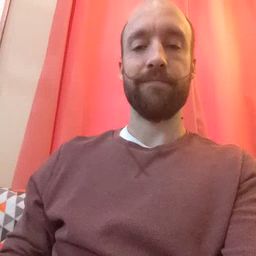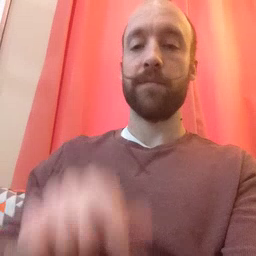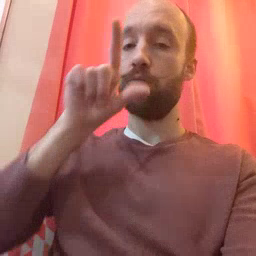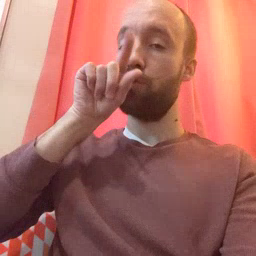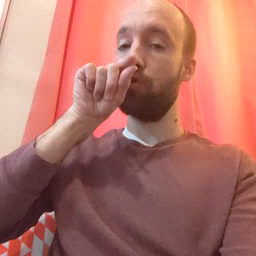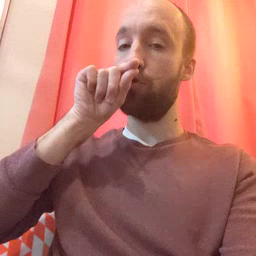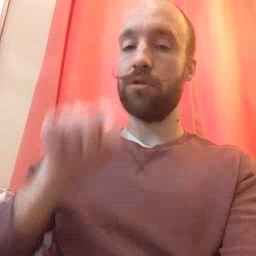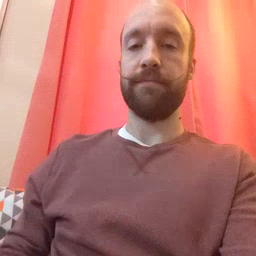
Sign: bird